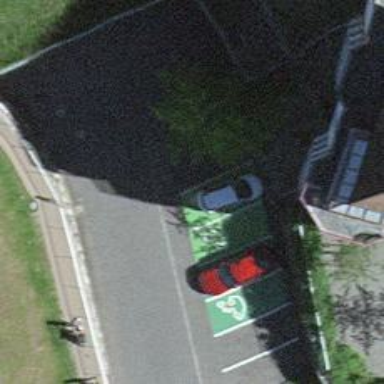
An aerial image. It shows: Charging station.